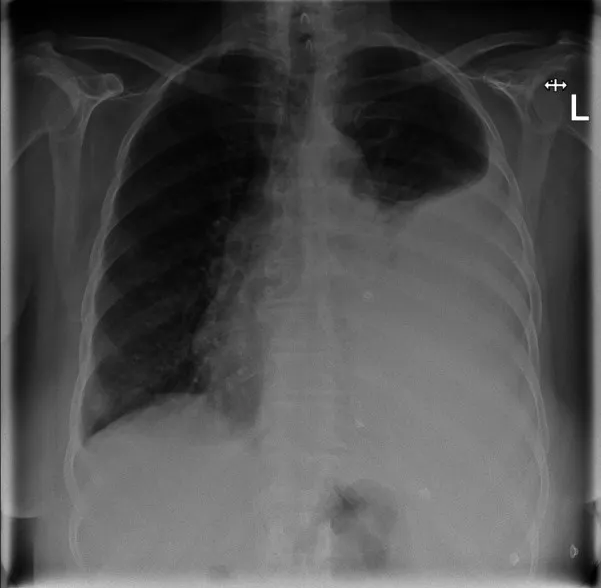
Initial chest x-ray with left pleural effusion.
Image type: radiology (x_ray)